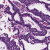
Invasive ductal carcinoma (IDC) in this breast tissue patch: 1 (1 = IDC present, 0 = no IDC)